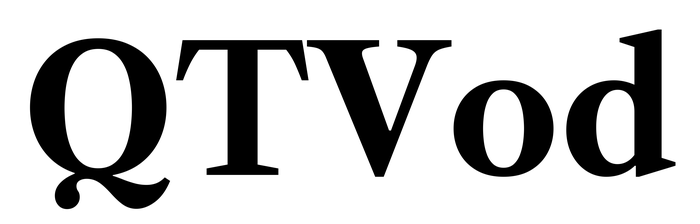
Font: LibreCaslonText_Bold